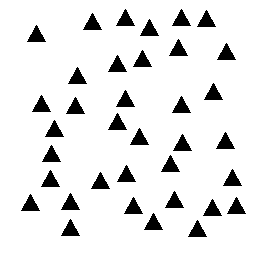
Squares: 0
Triangles: 36
Stars: 0
Total shapes: 36